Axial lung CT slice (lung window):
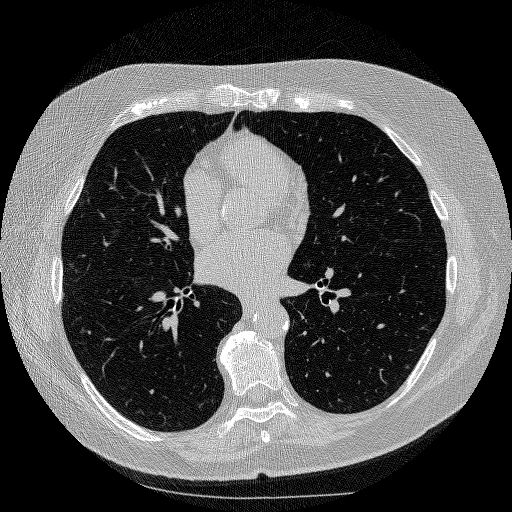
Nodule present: no